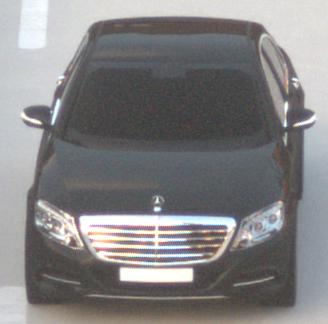
Make: Mercedes-Benz
Model: S 400 HYBRID
Detailed model: S-Class (222) Limousine
Model produced from: 2013/05
Model produced until: 2015/04
Doors: 4
Color: black
Road condition: dry road
Daytime: sunrise or sunset
Contrast: low contrast